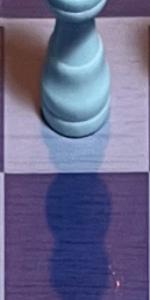
Label: Empty